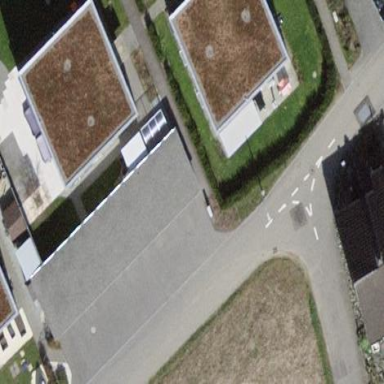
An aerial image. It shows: Group of garages.